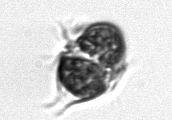
Label: Mesodinium